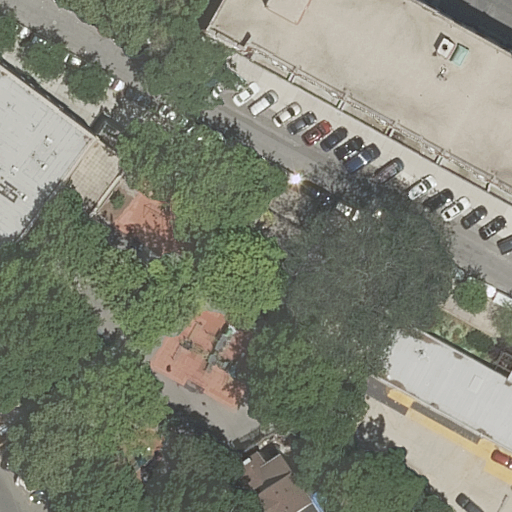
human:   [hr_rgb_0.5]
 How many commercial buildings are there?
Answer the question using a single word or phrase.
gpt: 0

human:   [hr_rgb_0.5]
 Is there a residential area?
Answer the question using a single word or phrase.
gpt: yes

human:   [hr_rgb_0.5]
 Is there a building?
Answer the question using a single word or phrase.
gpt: yes

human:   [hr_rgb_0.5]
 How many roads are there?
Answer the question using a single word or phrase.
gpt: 3

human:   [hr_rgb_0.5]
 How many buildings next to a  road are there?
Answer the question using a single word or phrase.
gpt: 5

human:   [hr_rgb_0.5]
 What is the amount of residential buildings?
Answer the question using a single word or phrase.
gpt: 4

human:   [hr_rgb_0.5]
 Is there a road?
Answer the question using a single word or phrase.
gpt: yes

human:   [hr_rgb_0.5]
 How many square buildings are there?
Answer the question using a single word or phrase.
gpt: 0

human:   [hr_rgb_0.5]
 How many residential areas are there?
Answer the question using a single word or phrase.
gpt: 1

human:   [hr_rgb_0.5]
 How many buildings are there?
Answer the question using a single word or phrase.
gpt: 5

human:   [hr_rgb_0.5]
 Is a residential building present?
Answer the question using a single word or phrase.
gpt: yes

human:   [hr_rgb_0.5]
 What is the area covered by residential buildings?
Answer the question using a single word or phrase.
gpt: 1235m2

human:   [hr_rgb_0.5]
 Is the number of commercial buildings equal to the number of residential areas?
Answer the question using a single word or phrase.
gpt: no

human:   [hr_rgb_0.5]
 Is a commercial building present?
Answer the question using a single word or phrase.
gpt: no

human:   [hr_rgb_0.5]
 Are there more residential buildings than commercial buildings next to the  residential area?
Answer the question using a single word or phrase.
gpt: yes

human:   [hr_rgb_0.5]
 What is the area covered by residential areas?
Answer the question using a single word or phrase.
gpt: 4140m2

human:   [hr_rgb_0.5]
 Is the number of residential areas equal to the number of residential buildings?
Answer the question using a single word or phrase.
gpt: no

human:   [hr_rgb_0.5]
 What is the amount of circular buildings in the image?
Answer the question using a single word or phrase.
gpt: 0

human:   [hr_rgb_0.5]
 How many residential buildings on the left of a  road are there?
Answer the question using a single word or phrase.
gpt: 1

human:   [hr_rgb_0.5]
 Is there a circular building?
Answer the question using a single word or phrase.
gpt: no

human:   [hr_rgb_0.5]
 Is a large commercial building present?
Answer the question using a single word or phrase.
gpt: no

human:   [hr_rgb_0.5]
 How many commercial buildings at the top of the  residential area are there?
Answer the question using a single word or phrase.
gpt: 0

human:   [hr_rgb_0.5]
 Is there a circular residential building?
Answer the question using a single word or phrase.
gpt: no

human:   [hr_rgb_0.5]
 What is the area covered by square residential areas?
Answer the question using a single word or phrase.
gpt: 0m2

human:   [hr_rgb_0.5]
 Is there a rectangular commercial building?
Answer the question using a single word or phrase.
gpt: no

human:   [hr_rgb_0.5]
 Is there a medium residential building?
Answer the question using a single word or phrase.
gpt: yes

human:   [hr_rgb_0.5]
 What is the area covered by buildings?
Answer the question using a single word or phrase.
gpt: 1703m2

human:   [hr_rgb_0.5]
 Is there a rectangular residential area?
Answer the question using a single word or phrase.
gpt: yes

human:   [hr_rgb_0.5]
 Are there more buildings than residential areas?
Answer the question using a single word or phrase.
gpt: yes

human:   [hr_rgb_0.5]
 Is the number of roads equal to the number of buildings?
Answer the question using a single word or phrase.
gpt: no

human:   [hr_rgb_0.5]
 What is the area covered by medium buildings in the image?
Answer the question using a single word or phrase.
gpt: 1048m2

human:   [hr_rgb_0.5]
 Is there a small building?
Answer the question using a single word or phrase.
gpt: yes

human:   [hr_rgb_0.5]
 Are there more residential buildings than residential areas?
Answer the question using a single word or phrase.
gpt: yes

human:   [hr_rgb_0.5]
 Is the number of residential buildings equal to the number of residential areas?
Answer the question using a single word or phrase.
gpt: no

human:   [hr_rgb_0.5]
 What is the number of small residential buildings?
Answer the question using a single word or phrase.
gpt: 1

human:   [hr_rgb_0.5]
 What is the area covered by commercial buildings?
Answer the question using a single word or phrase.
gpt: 0m2

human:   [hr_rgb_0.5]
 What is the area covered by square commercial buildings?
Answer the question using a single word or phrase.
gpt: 0m2

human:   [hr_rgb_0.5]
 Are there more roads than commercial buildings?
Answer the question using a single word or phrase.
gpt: yes

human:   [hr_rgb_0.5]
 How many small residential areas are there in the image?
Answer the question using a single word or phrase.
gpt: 0

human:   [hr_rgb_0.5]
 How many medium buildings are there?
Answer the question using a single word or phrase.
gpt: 3

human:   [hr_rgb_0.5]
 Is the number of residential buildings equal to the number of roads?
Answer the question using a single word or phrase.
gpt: no

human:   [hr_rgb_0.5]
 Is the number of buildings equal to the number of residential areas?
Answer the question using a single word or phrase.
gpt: no

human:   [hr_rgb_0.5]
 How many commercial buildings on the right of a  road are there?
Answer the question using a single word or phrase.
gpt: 0

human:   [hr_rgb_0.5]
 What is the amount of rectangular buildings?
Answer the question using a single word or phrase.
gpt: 2

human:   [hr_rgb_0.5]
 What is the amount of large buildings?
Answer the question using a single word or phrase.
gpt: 1

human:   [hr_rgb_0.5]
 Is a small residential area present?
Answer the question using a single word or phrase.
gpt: no

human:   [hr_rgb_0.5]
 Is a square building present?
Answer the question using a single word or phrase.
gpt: no

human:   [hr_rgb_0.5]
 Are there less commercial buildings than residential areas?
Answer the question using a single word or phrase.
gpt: yes

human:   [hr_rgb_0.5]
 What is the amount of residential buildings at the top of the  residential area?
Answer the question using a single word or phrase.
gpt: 0

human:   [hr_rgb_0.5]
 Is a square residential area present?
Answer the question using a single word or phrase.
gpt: no

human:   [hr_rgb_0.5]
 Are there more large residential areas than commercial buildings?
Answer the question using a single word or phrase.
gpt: yes

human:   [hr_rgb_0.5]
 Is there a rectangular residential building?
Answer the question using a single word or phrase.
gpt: yes

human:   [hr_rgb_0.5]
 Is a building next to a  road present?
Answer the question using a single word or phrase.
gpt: yes

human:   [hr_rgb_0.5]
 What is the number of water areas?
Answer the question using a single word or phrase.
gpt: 0

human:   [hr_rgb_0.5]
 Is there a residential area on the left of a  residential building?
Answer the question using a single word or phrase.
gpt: no

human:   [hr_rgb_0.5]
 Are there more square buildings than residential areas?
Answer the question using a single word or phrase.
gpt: no

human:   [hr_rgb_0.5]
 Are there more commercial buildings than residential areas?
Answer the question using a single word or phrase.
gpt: no

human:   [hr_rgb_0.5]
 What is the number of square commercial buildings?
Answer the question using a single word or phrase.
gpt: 0

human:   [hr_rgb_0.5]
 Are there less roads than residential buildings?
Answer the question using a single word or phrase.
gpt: yes

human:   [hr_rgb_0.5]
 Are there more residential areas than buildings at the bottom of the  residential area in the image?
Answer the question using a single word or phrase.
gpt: no

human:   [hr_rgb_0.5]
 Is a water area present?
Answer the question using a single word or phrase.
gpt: no

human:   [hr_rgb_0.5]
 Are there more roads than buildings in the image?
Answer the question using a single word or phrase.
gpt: no

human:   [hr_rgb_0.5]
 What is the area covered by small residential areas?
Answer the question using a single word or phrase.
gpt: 0m2

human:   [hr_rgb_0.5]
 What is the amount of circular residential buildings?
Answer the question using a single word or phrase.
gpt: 0